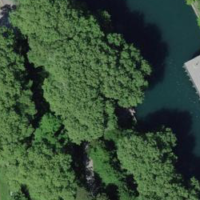
EUNIS habitat code: 53
Species observed at this site:
Corvus corone
Podiceps cristatus
Turdus philomelos
Fulica atra
Anas crecca
Alcedo atthis
Emberiza citrinella
Dendrocopos major
Buteo buteo
Gallinago gallinago
Sylvia atricapilla
Spinus spinus
Chroicocephalus ridibundus
Poecile palustris
Phylloscopus collybita
Larus michahellis
Cygnus olor
Erithacus rubecula
Corythucha ciliata
Sitta europaea
Columba livia
Motacilla cinerea
Anas platyrhynchos
Sturnus vulgaris
Chloris chloris
Streptopelia decaocto
Aix galericulata
Passer domesticus
Fringilla coelebs
Passer montanus
Turdus merula
Calidris alpina
Fringilla montifringilla
Parus major
Bellis perennis